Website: macys
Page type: billing-address
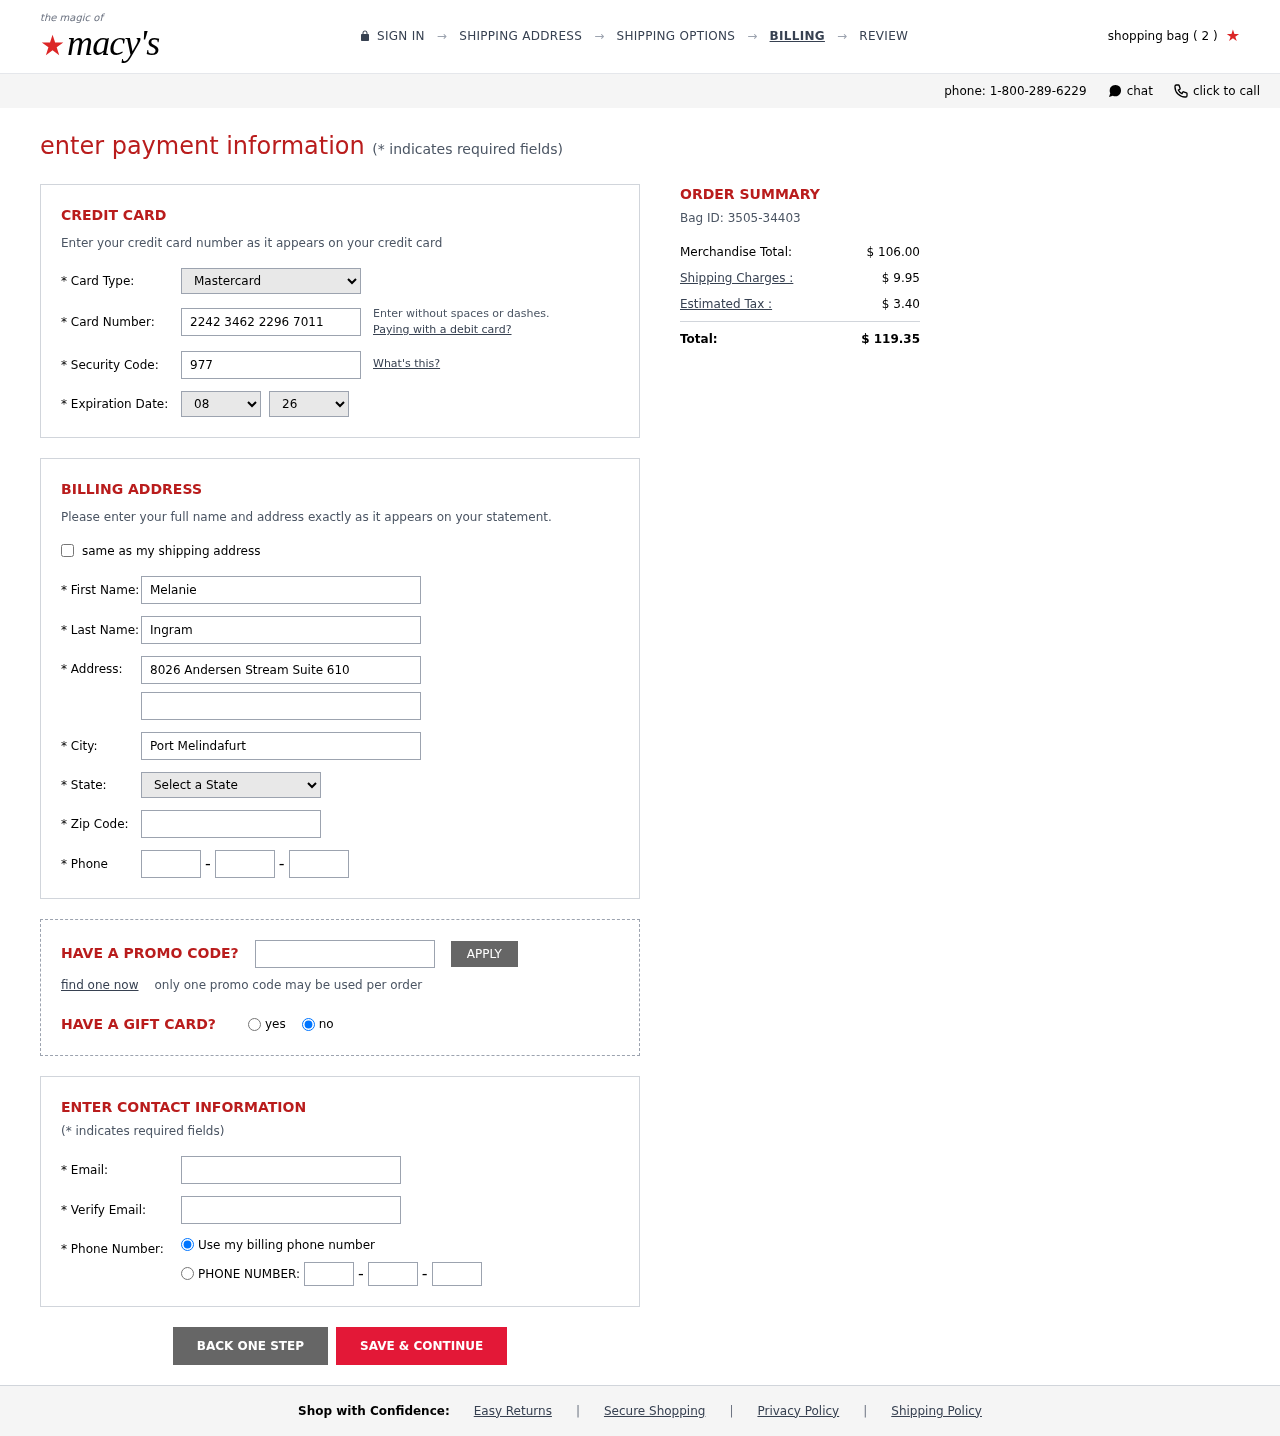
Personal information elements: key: PII_CARD_CVV
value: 977
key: PII_CARD_EXPIRY_MONTH
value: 08
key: PII_CARD_EXPIRY_YEAR
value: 26
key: PII_CARD_NUMBER
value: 2242 3462 2296 7011
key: PII_CARD_TYPE
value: Mastercard
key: PII_CITY
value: Port Melindafurt
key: PII_EMAIL
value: mingram@gmail.com
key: PII_FIRSTNAME
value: Melanie
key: PII_LASTNAME
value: Ingram
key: PII_PHONE_AREA
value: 948
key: PII_PHONE_PREFIX
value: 924
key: PII_PHONE_SUFFIX
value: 5893
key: PII_POSTCODE
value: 97086
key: PII_STATE_ABBR
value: HI
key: PII_STREET
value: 8026 Andersen Stream Suite 610
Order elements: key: ORDER_NUM_ITEMS
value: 2
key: ORDER_ID
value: Bag ID: 3505-34403
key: ORDER_SUBTOTAL
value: $ 106.00
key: ORDER_SHIPPING_COST
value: $ 9.95
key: ORDER_TAX
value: $ 3.40
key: ORDER_TOTAL
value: $ 119.35